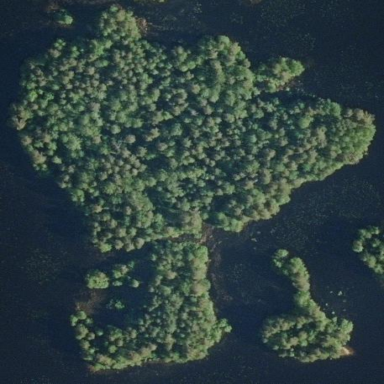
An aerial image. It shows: Island covered with forest.